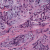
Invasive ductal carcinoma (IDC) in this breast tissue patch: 1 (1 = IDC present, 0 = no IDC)